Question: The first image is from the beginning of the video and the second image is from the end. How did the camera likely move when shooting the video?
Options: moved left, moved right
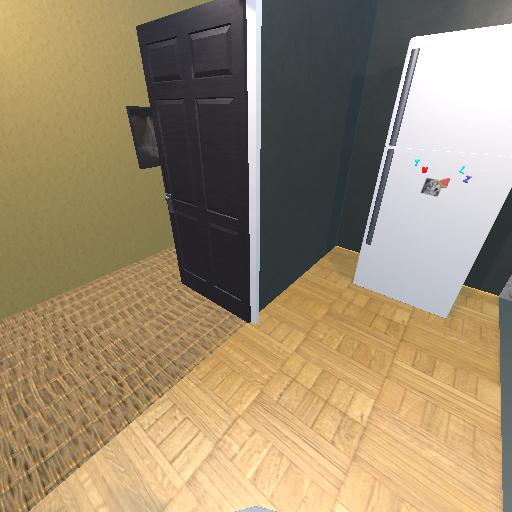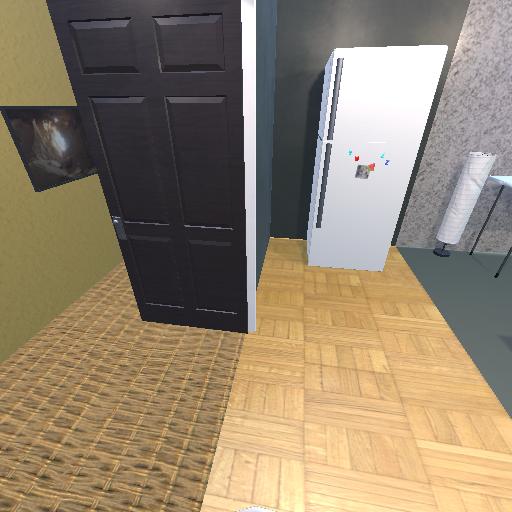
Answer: moved left